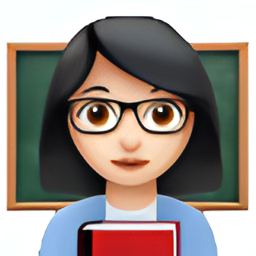
Name: female teacher type 1 2
Emoji: 👩🏻‍🏫
Group: People & Body
Sub-group: person-role